Chest X-ray. View position: PA
Patient age: 62
Patient sex: F
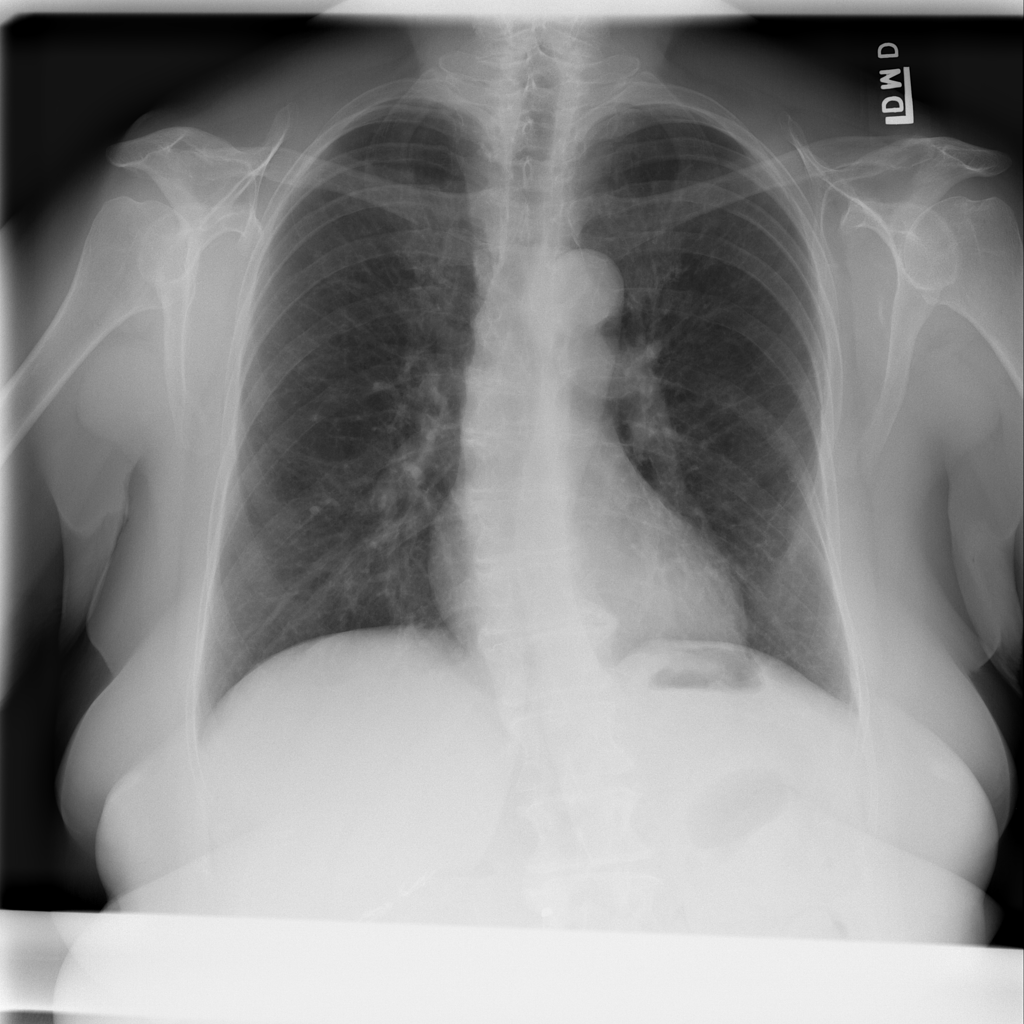
Finding: Pneumothorax